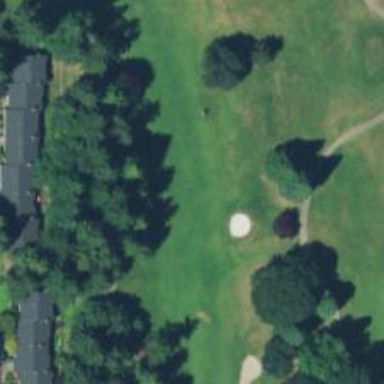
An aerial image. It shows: View of golf hole.